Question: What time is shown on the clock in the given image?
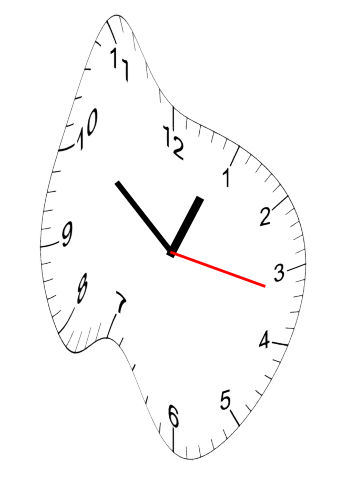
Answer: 12:51:17